Interaction volume radius: 5 \u00c5
Interaction volume height: 25 \u00c5
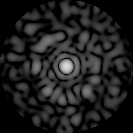
Disorder parameter: 0.838